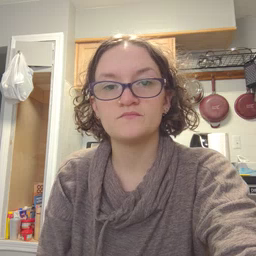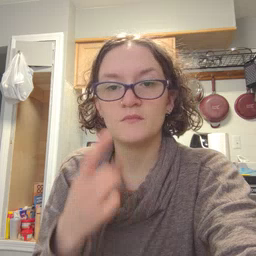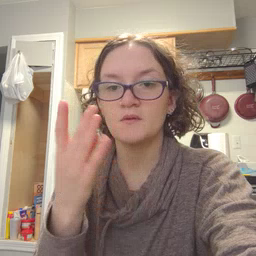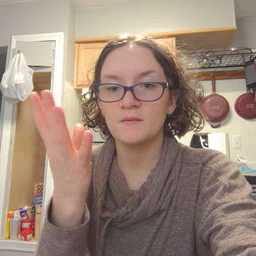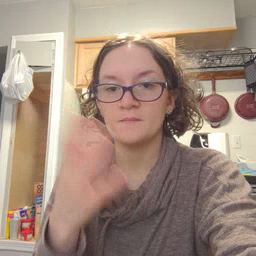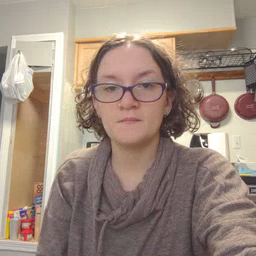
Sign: lamp